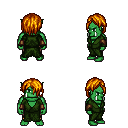
a pixel art fantasy rpg character, male body template, orc, green skin, green robe, gold greaves, dark blonde bangs hairstyle, cloth bracers, four views (front, back, left, right), 2x2 character sprite sheet, small pixel art, hard edges, no anti-aliasing